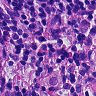
Metastatic tissue present: no